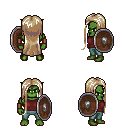
a pixel art fantasy rpg character, male body template, orc, green skin, maroon sleeveless shirt, teal pants, white blonde extra-long hairstyle, leather bracers, shield, four views (front, back, left, right), 2x2 character sprite sheet, small pixel art, hard edges, no anti-aliasing